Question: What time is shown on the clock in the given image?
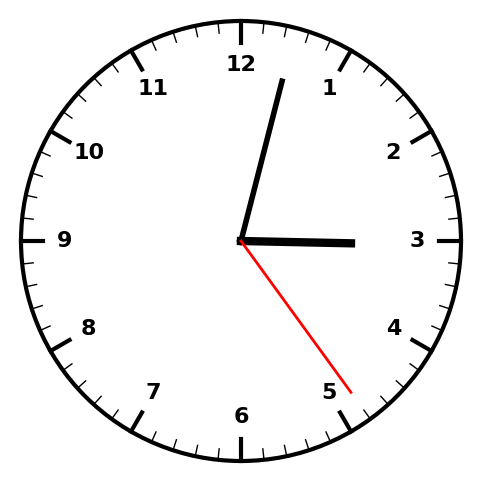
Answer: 03:02:24